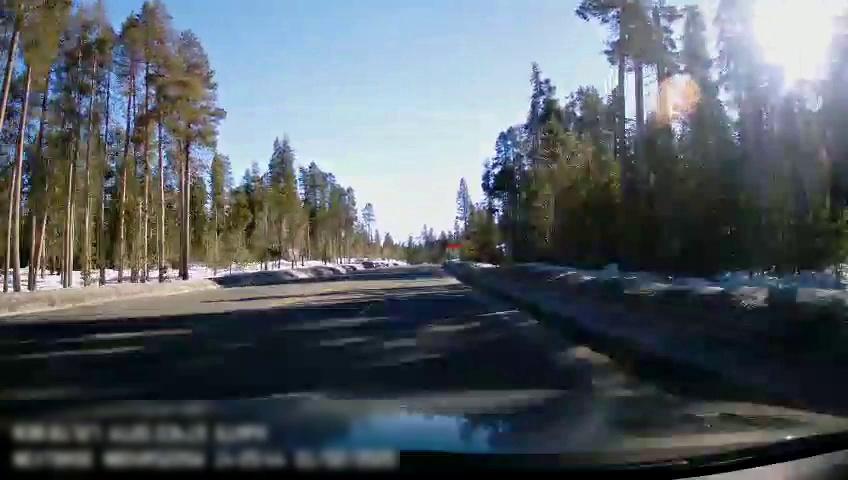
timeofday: Day
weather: Snowy
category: Drivable Space